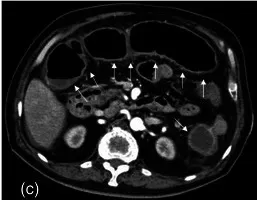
X-ray and computed tomography images of obstructive colitis. (b-d) Computed tomography images. (c) Enhanced computed tomography image showing maintained blood flow to the colonic wall.
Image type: radiology (ct)